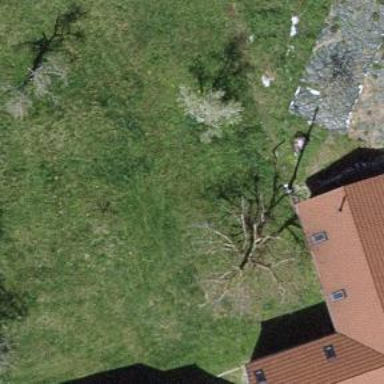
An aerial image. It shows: Beautiful tree in nature.